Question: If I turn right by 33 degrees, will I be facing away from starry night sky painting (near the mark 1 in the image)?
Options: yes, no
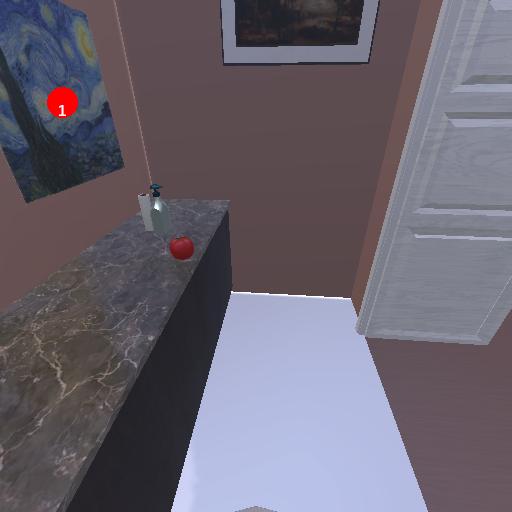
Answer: yes